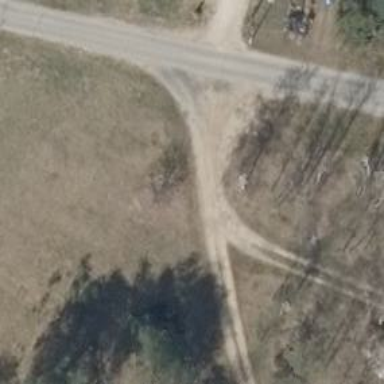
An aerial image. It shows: Sandy track road with grade3 tracktype.